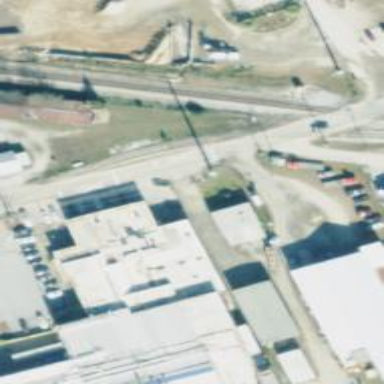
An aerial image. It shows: Rail spur service.